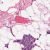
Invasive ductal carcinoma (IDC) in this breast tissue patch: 1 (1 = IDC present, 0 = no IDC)